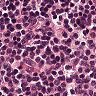
Metastatic tissue present: no